Interaction volume radius: 10 \u00c5
Interaction volume height: 15 \u00c5
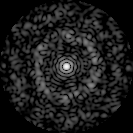
Disorder parameter: 0.7727